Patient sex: F
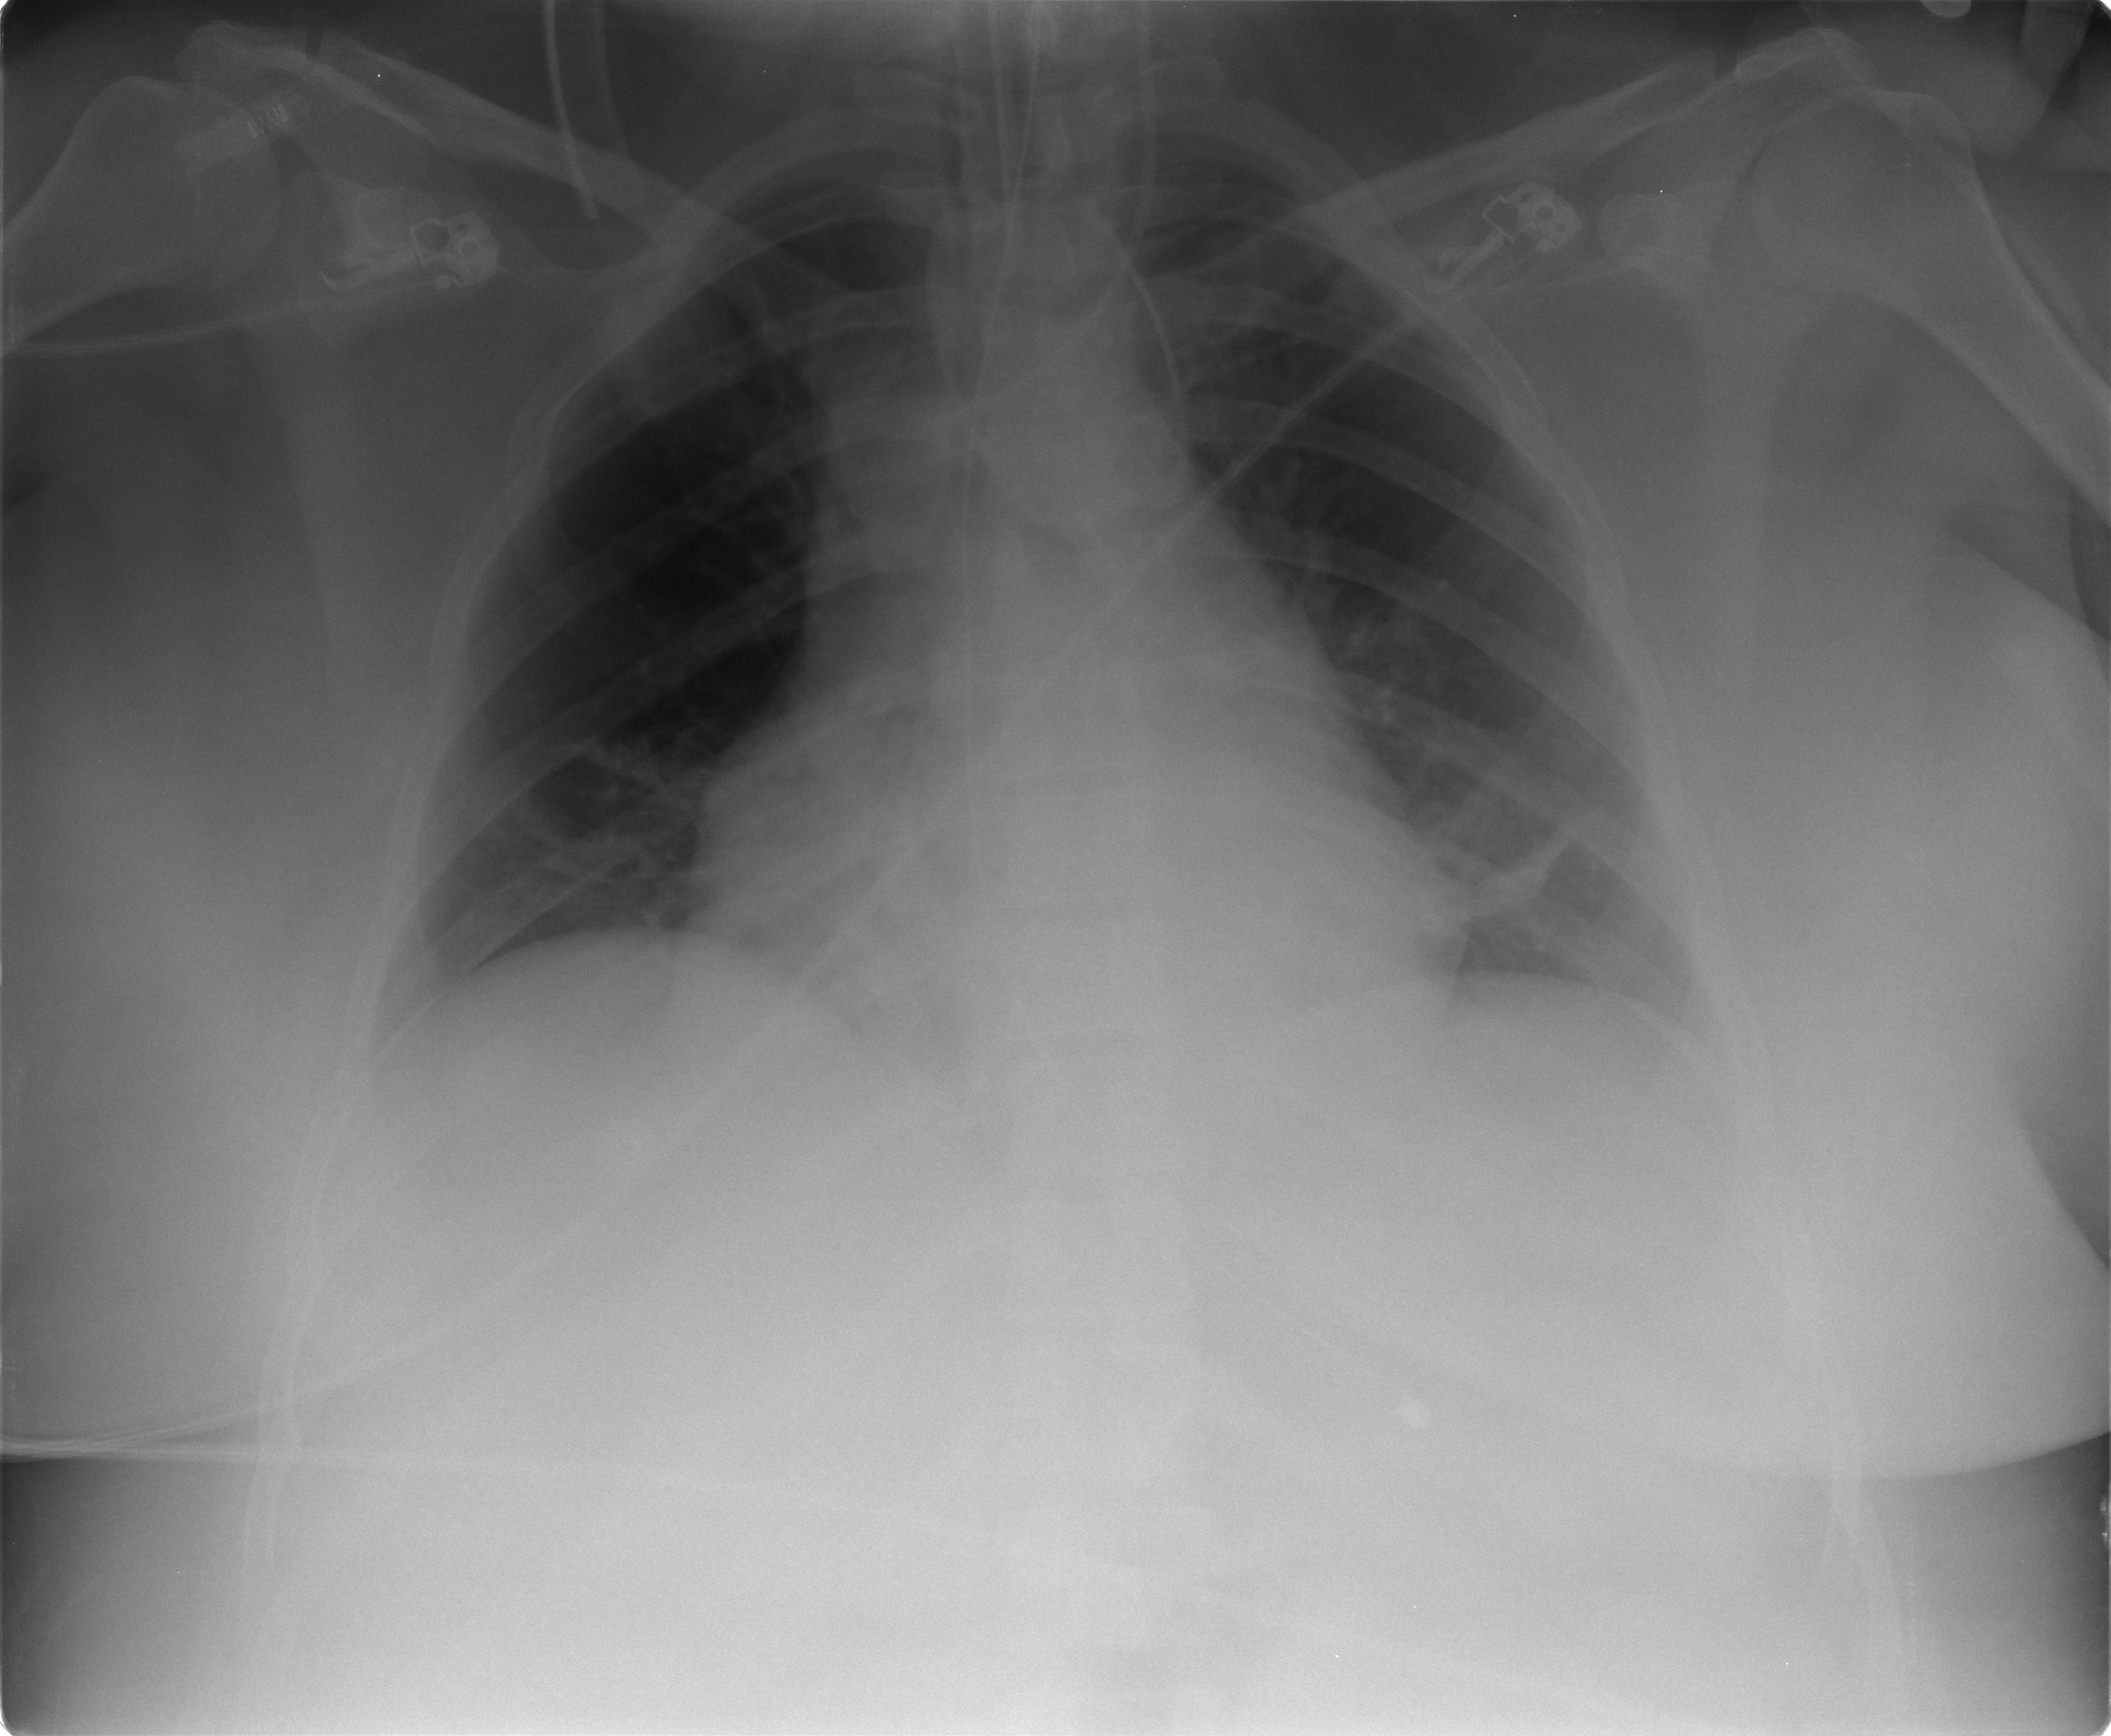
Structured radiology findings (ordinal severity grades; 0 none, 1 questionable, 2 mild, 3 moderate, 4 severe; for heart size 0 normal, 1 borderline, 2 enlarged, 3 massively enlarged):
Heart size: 2
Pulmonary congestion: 0
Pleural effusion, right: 0
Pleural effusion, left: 2
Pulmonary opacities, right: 0
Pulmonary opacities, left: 0
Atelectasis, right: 2
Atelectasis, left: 2